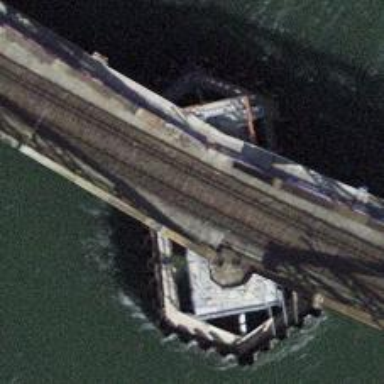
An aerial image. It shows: Bridge over electrified railway with contact lines.